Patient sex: M
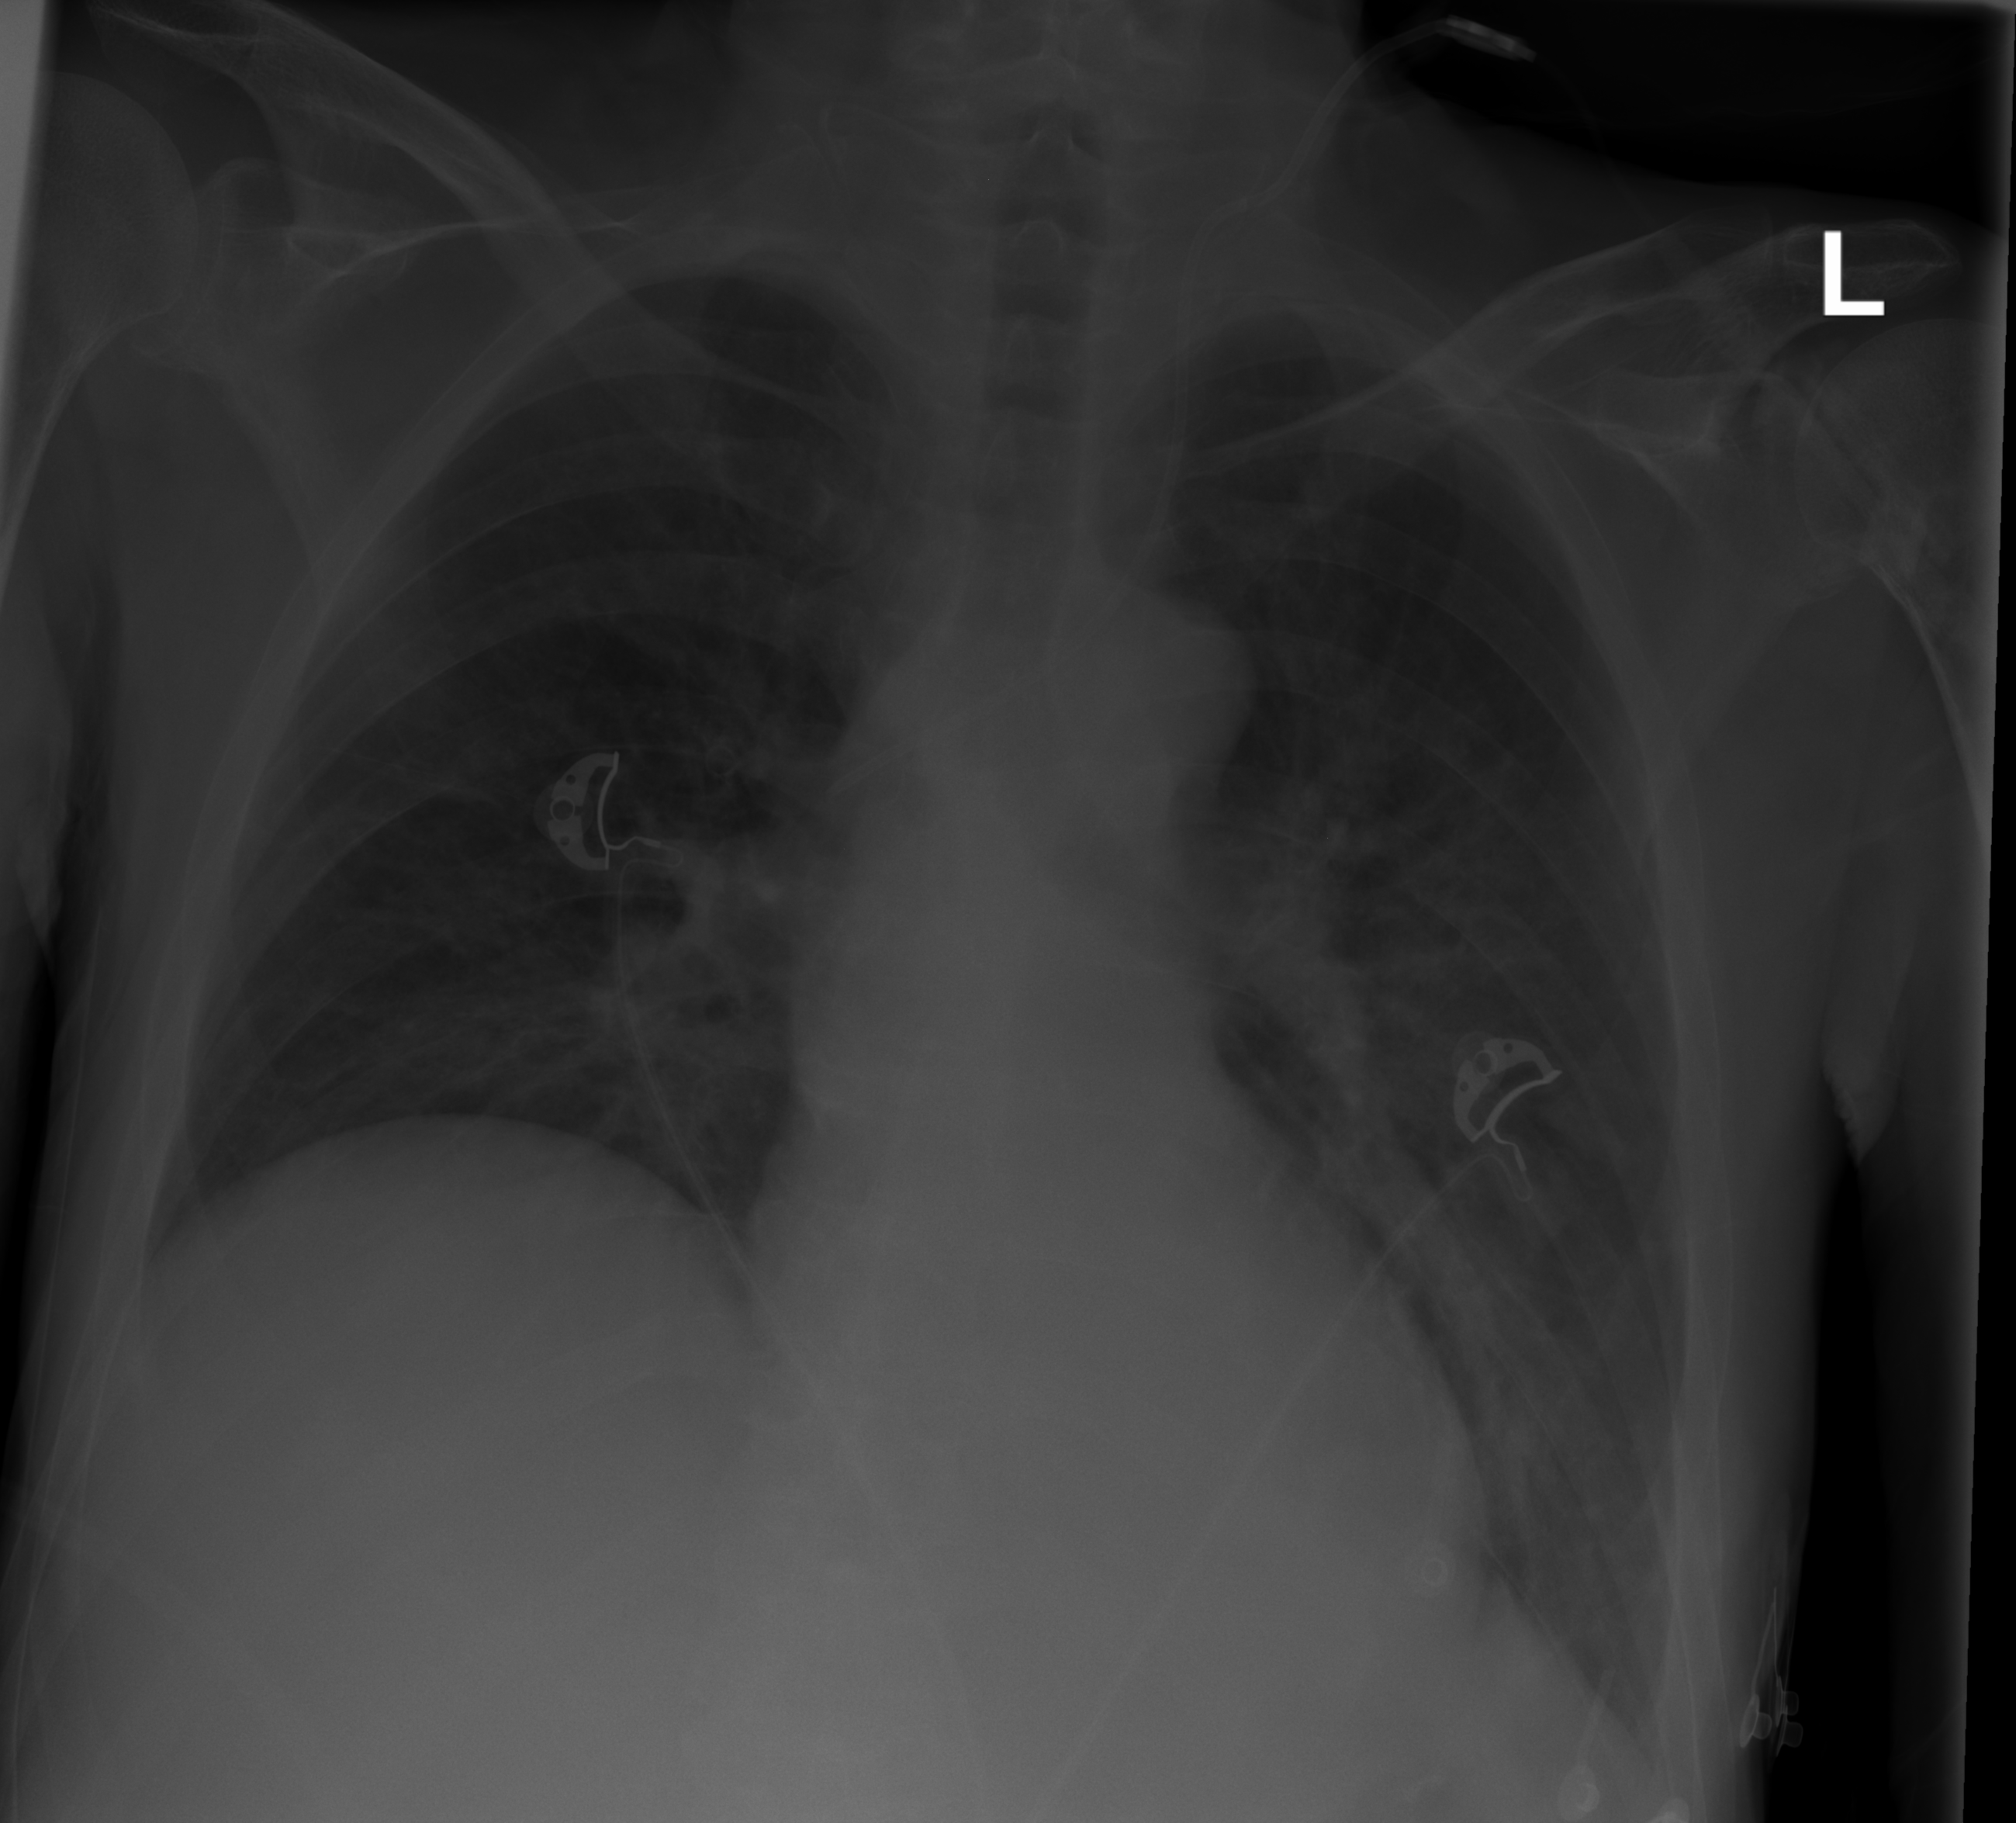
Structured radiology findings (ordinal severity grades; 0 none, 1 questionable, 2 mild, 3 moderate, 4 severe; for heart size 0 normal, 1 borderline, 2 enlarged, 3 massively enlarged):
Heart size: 0
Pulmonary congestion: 0
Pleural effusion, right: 0
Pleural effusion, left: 0
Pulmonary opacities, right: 0
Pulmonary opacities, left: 2
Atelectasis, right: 0
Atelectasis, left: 0